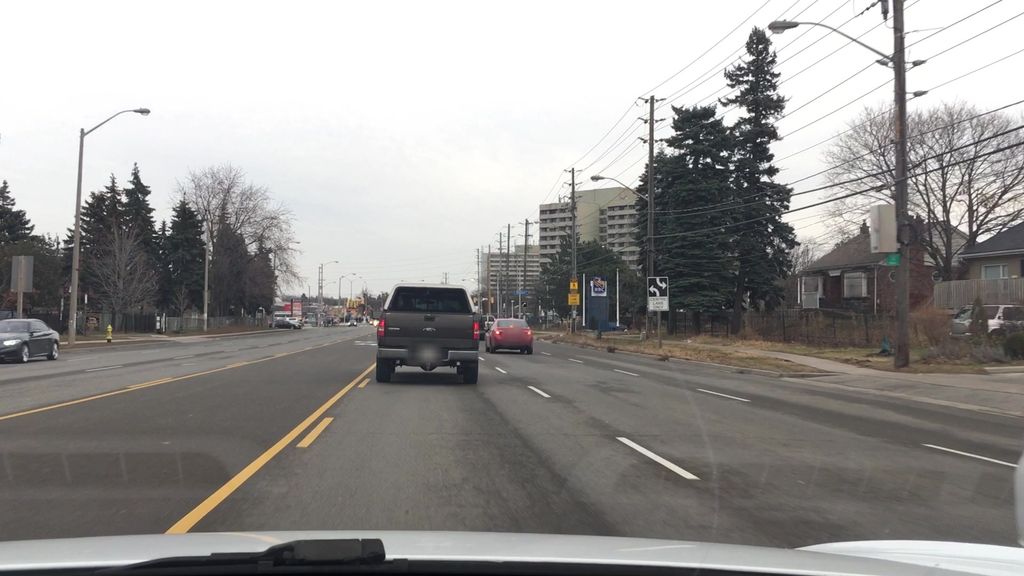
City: toronto